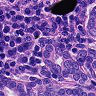
Metastatic tissue present: yes